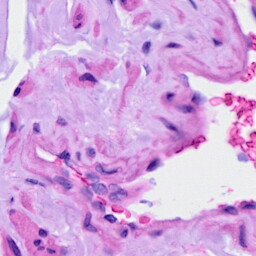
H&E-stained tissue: Ovarian